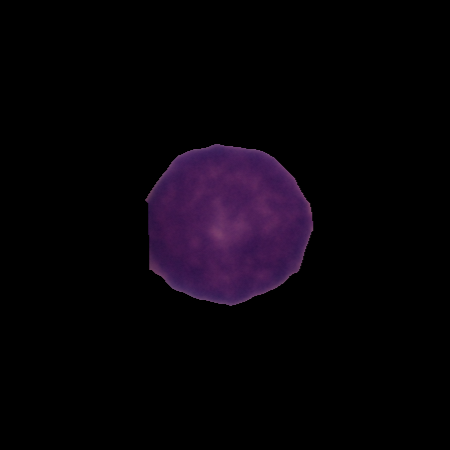
Label: cancer